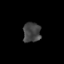
Tissue: skin
Cell type: Myeloid cells
Senescence score: 0.7072
Nuclear area (px): 341
Mean DAPI intensity: 67.721